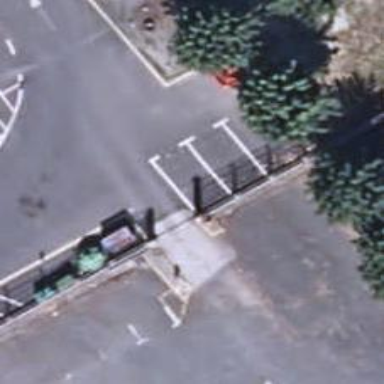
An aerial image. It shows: Lift gate barrier.